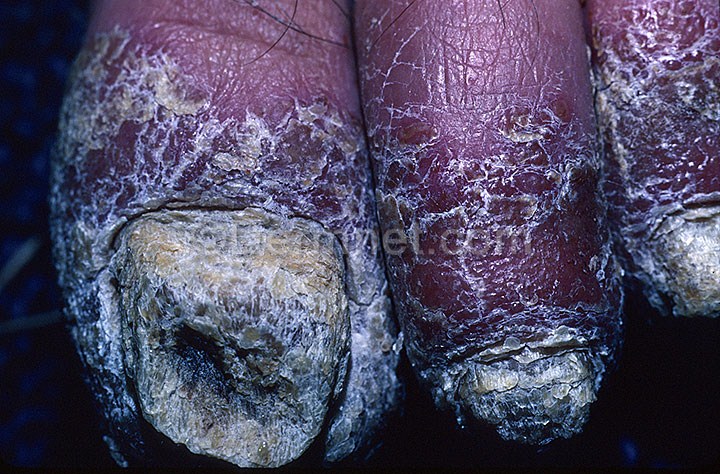
Disease: Psoriasis pictures Lichen Planus and related diseases